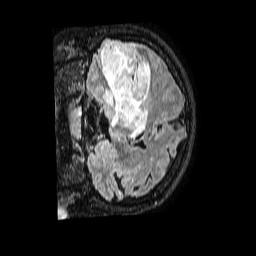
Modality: FLAIR
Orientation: coronal
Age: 47
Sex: female
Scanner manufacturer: philips
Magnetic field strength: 1.5 T
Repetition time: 4.8 s
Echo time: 0.3 s